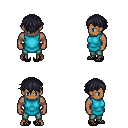
a pixel art fantasy rpg character, male body template, human, dark skin, teal tunic, teal pants, raven short bangs hairstyle, ghillies, four views (front, back, left, right), 2x2 character sprite sheet, small pixel art, hard edges, no anti-aliasing